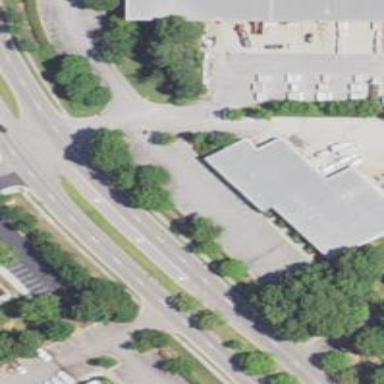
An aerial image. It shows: Commercial building.